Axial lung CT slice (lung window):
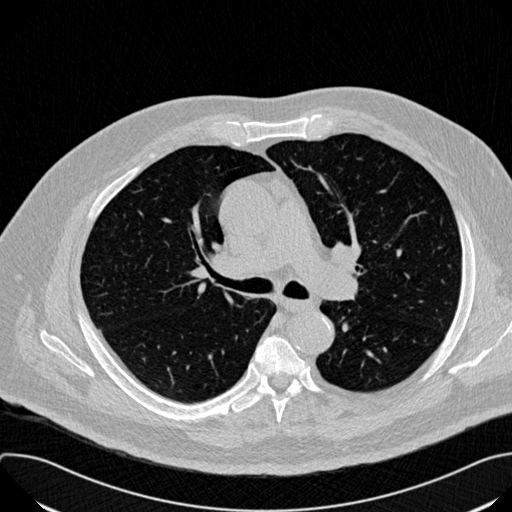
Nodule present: no